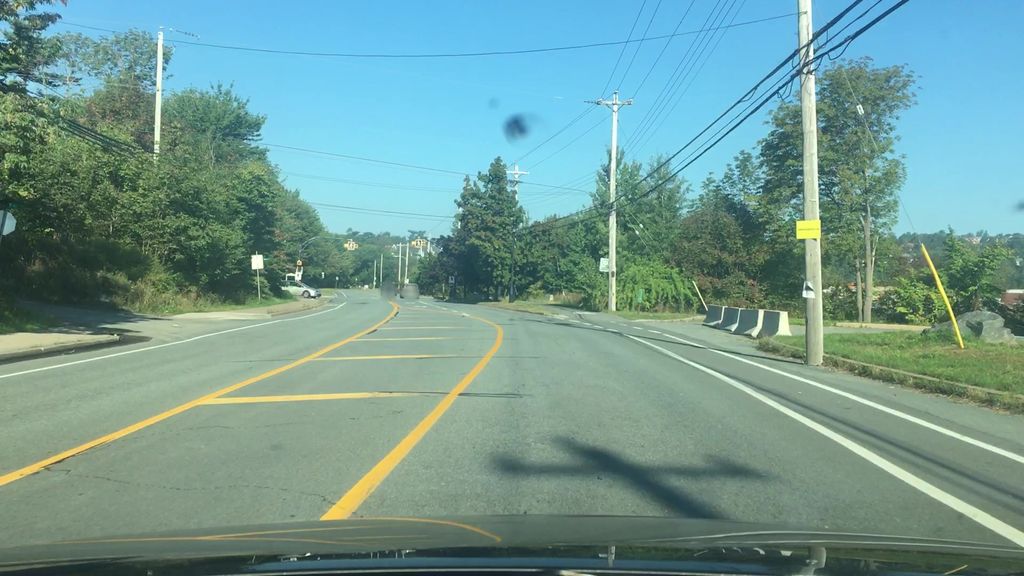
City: halifax